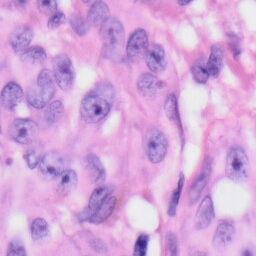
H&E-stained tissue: Skin